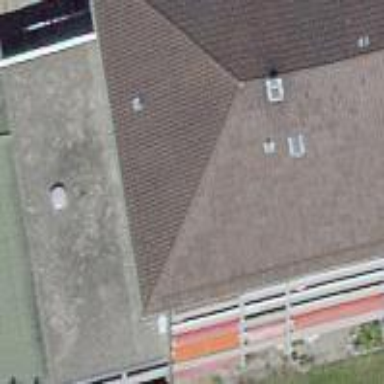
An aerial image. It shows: Hipped roof on apartment building.